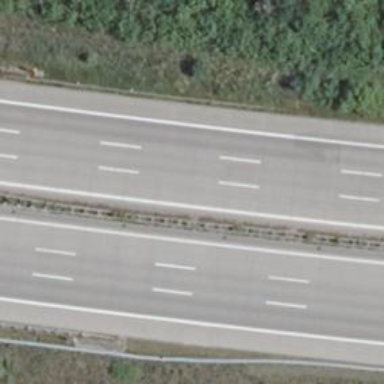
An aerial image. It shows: Motorway with concrete surface.